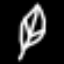
Label: leaf